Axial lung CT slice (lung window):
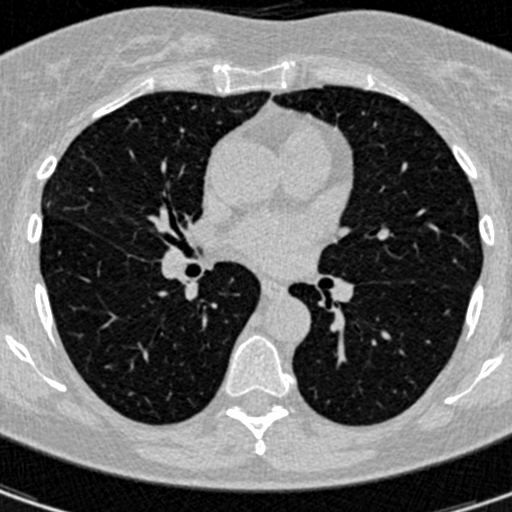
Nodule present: no